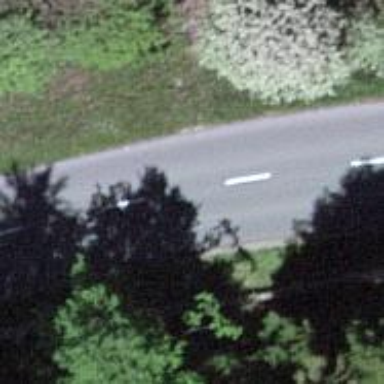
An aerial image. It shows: Secondary road.